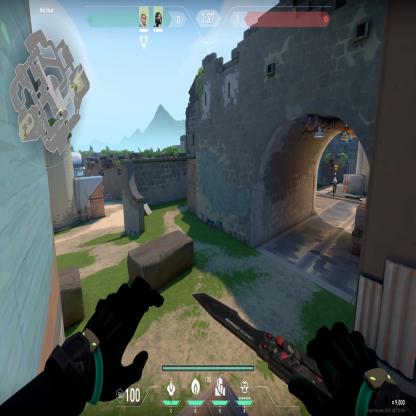
Label: teammate